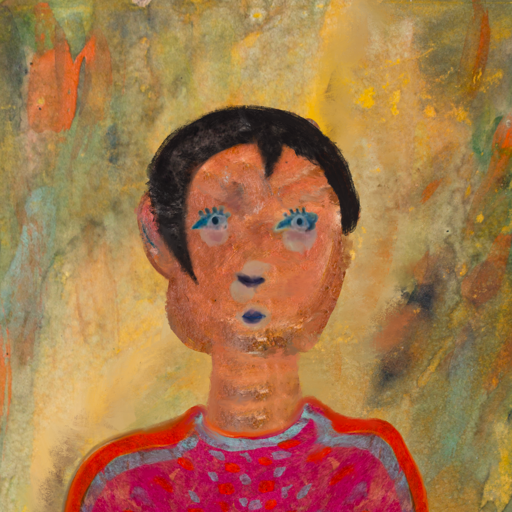
Background: Comrade, Head And Neck Front: Boggyland, Face Front: Hill_Girl, Bust: Sisters, Hair Front: Roy_Bahadur, Head Accessory: Blank, Second Necklace: Blank, Necklace: Blank, Baby: Blank